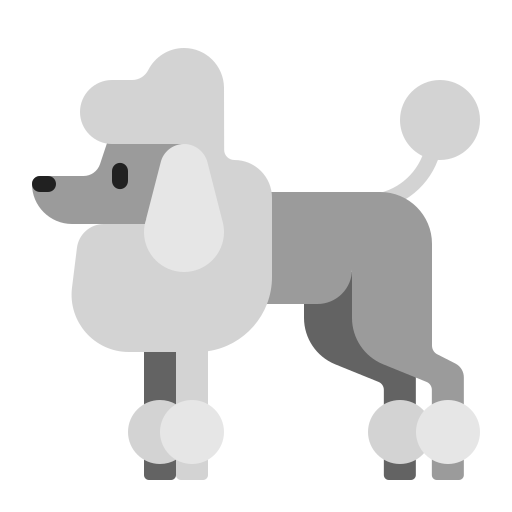
poodle flat